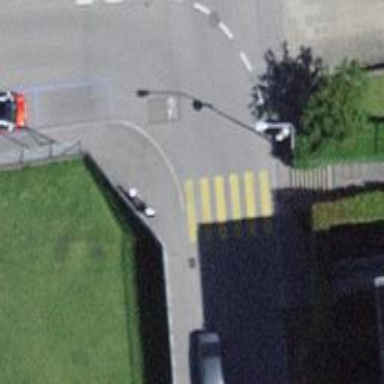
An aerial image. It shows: Marked crossing with zebra stripes on the road.